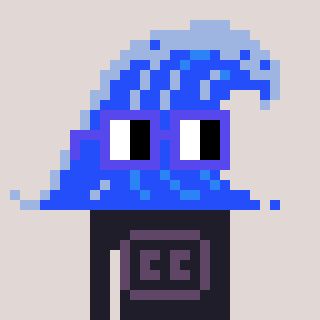
a pixel art character with square blue glasses, a wave-shaped head and a grayscale-colored body on a warm background